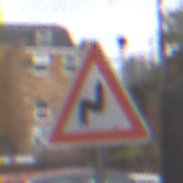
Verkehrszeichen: DoppelkurveRechts
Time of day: MorningAfternoon
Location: Outdoor (Urban)
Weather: Overcast
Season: NotSpecified
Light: Natural